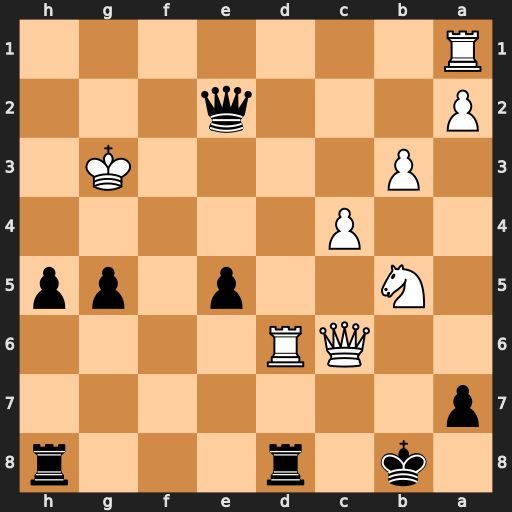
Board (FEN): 1k1r3r/p7/2QR4/1N2p1pp/2P5/1P4K1/P3q3/R7
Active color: b
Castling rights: -
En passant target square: -
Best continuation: h4+ Kh3 g4#